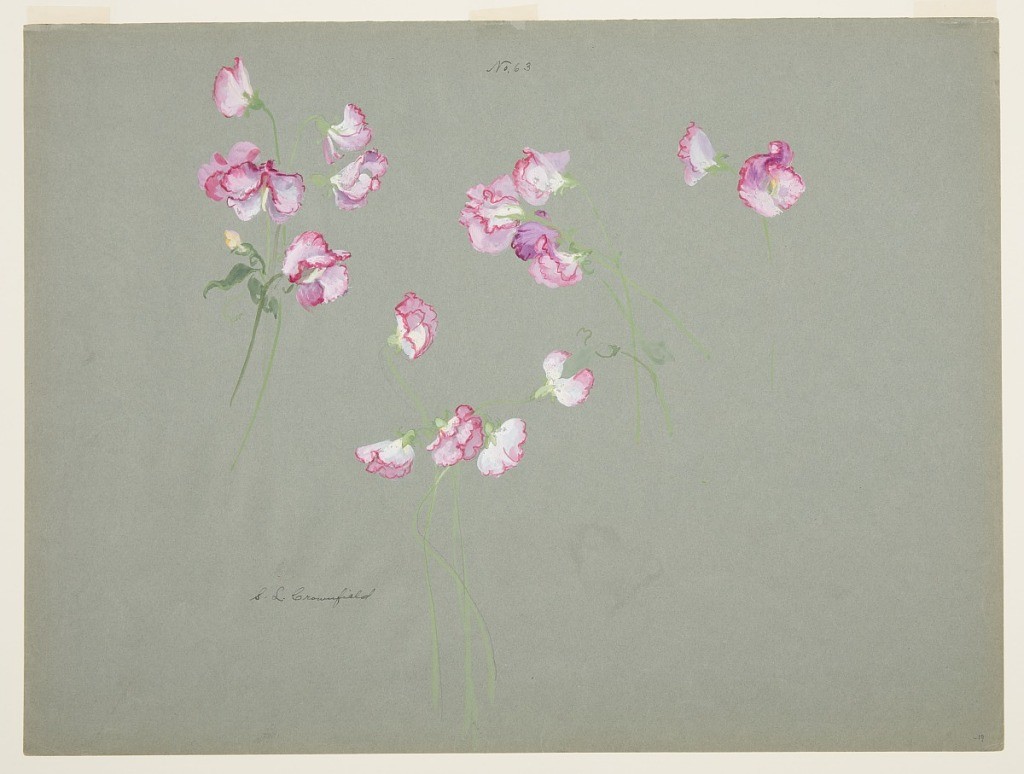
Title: Study of Sweet Peas
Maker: Sophia L. Crownfield, American, 1862–1929
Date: early 20th century
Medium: Brush and watercolor on gray-green paper
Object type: Drawing
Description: Horizontal sheet depciting three clusters of sweet peas and one single blossom in bright pink and white, and bright green stems.